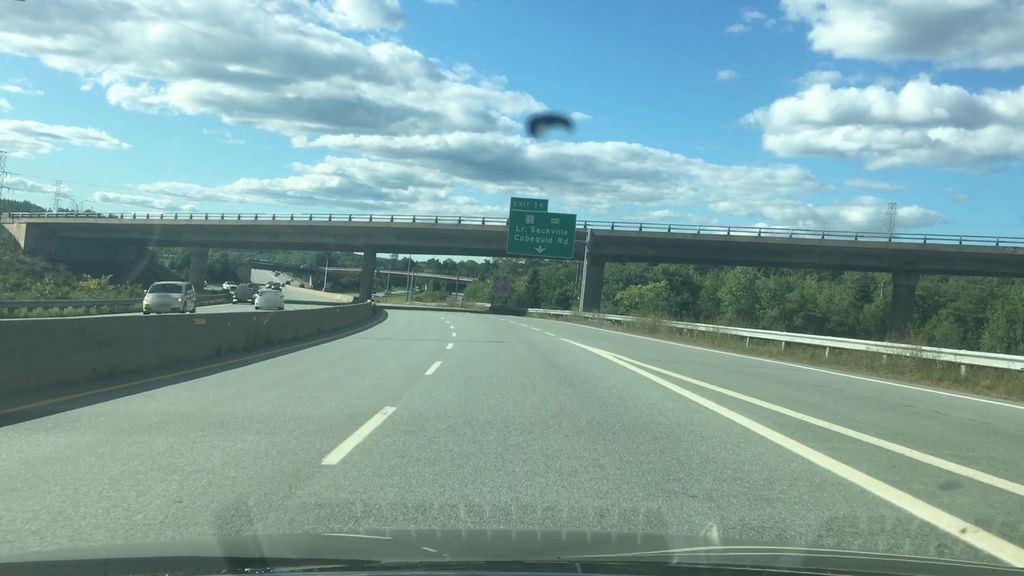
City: halifax